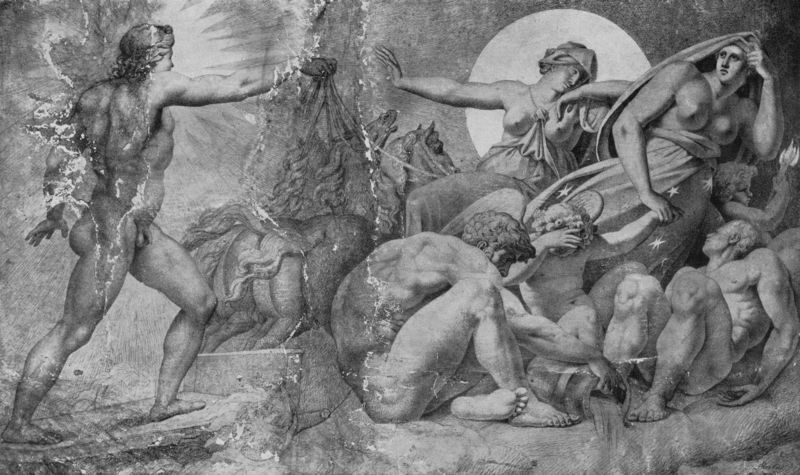
Titel: Der Morgen
Künstler: Asmus Jakob Carstens
Standort: København
Institution: Königliches Kupferstichkabinett
Schlagwörter: akt, fuß, gott, gruppe, hand, held, himmel, kampf, kopf, körper, mann, nackt, schlaf, wasser, weiß, wolken, akte, frauen, menschen, sitzen, bewegung, brust, busen, frau, grau, hell, kleid, kleider, licht, männer, nacht, nase, schwarz, zeichnung, schleier, tier, tiere, wolke, rock, symbolismus, alt, anatomie, arme, augen, stehen, stein, steine, tod, gesten, hände, morgen, sonne, boden, figur, gewand, haare, sitzend, tücher, kind, klassizismus, personen, england, locken, renaissance, kinder, kreis, pferd, pferde, rund, engel, krug, beine, fell, mähne, schweif, zügel, brüste, füße, sommer, kauern, liegen, schlafen, fels, grafik, graphik, tag, monochrom, linien, grisaille, figuren, wagen, romantik, angst, kraft, muskeln, wandmalerei, knie, zehen, abwenden, muskulös, posen, penis, mond, antike, unbekleidet, stern, strahlen, sex, zeh, kniee, brett, scheibe, druck, druckgraphik, schwarz-weiss, sterne, radierung, stich, fliehen, reichen, allegorie, mythologie, pantheon, verzweiflung, abkehr, giganten, götter, muskel, schmerz, zeus, olymp, nüstern, griechisch, mythos, sage, macht, fresko, apoll, bottich, jupiter, streitwagen, götterbote, phaeton, sol, amor, heilig, eimer, kupferstich, allegorien, herkules, fackel, pegasus, artemis, diana, rettung, apollo, vollmond, schutz, römisch, muskulatur, abwehr, abwehren, aktfiguren, lateinisch, schalf, gell, ducken, gießen, titten, füssli, straheln, blake, luna, simbolismus, schweig, kufperstich, fuseli, sirenen, männerkörper, william blake, muskolös, darreichen, biga, blendet, fusse, wasserguss, illustratopn, mskeln, igötter, abwinken, verwehren, fötter, muskolöse, erengel, phosphor